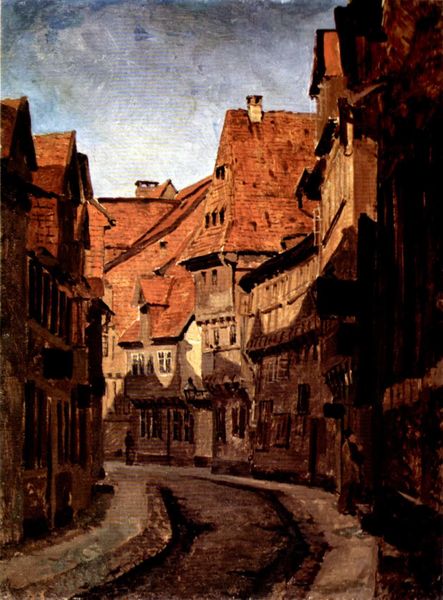
Titel: Braunschweig, Meinhardshof von Norden
Künstler: Carl Josef Alois Bourdet
Standort: Braunschweig
Institution: Städtisches Museum
Schlagwörter: blau, dunkel, himmel, schatten, weiß, wolken, ocker, stadt, abend, braun, fenster, grau, hell, licht, schwarz, strasse, ölbild, dach, gebäude, rot, weg, beige, alt, mensch, stein, häuser, einsam, sonne, kamin, kamine, schornstein, papier, düster, ansicht, biegung, fassaden, gasse, ort, mittag, sonnenlicht, verlassen, dorf, dächer, giebel, schornsteine, idylle, lichteinfall, menschenleer, gestalt, erker, schmutz, sonnenstrahl, bürgersteig, gehsteig, gauben, gehweg, trottoir, bordstein, kurve, rotbraun, mittelalter, fachwerk, dreck, gaube, rinnstein, kanten, mittelalterlich, europa, schindeldächer, satteldächer, bauwerke, fußweg, randstein, gehwege, mesch, licjt, gehsteige, metallen, aufscheinen